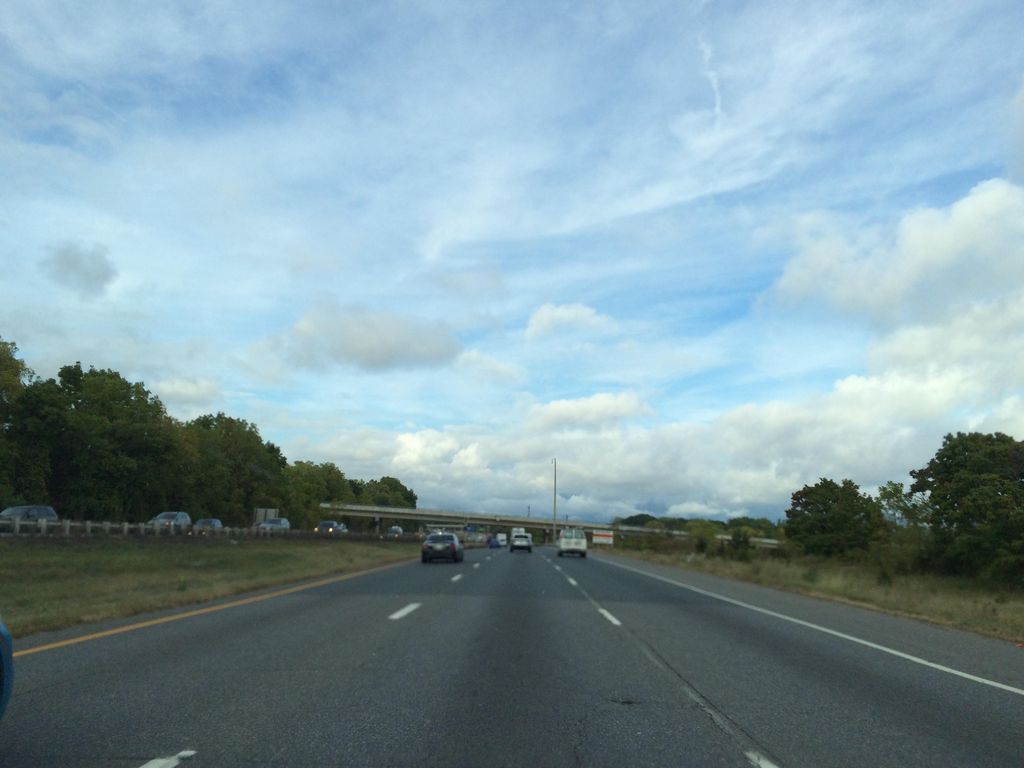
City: hamilton